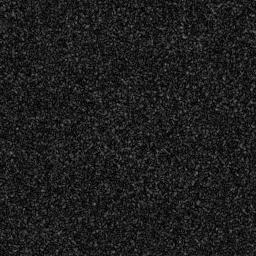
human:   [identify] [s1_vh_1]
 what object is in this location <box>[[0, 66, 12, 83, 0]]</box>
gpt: <ref>1 medium ship at the bottom left</ref>

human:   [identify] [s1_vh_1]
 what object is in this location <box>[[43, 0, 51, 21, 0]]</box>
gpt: <ref>1 medium ship at the top</ref>